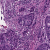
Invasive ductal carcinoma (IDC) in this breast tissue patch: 1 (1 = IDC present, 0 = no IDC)